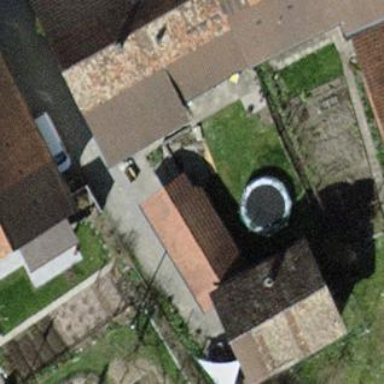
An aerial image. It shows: Shed.